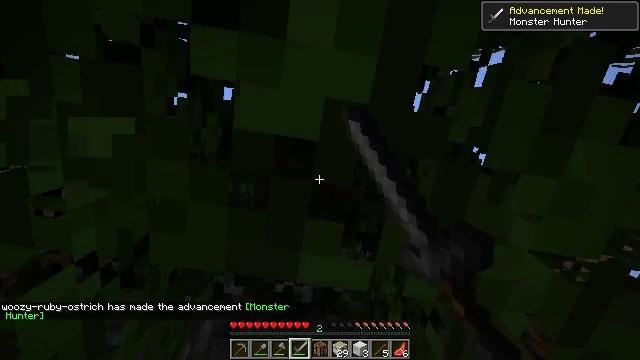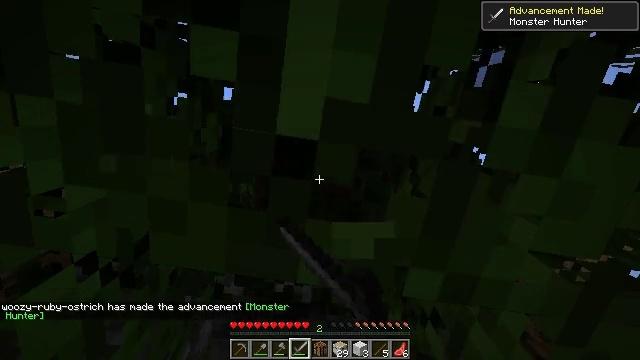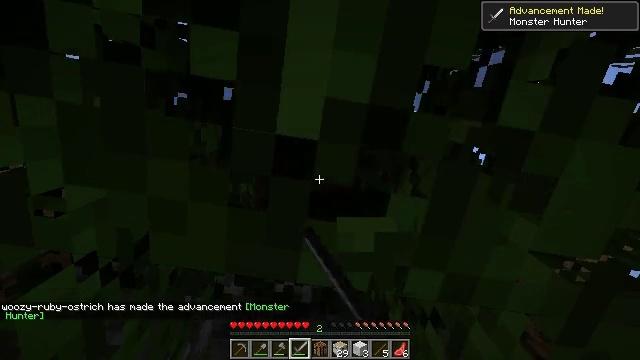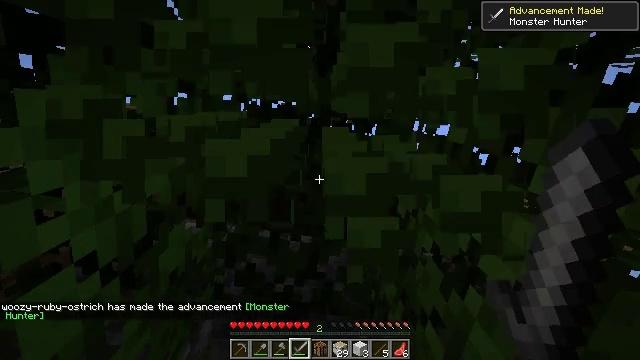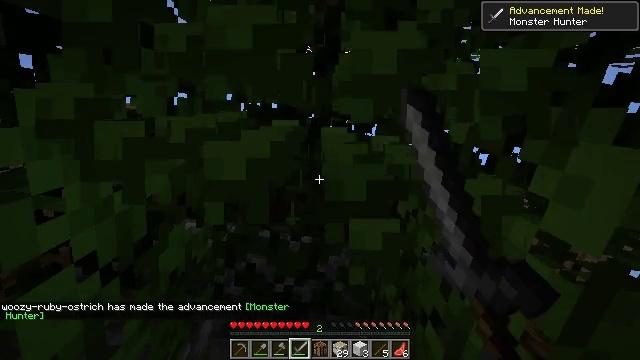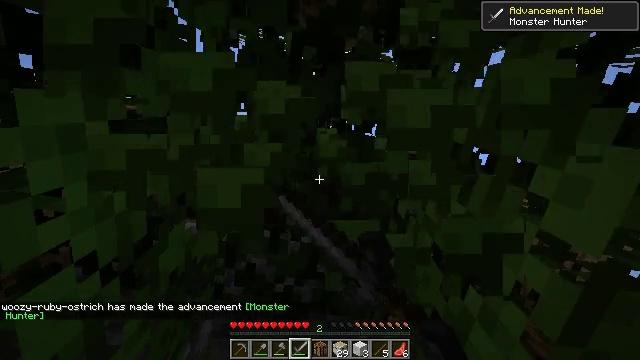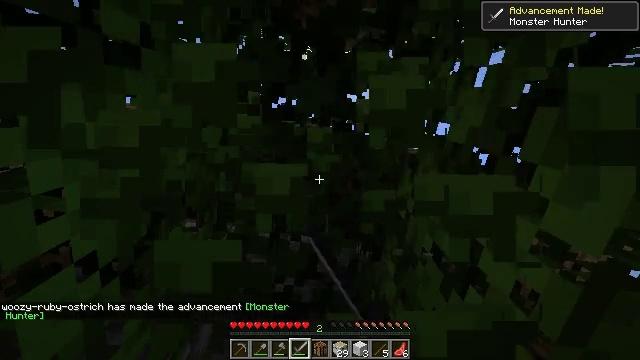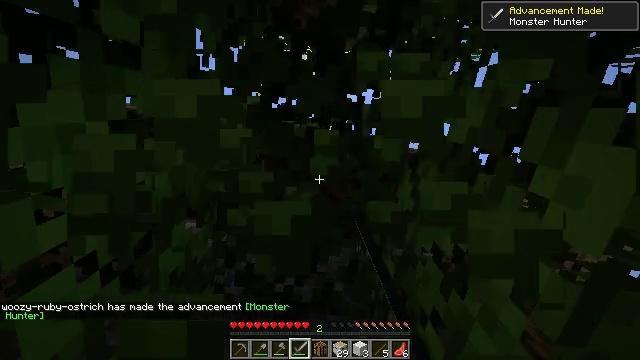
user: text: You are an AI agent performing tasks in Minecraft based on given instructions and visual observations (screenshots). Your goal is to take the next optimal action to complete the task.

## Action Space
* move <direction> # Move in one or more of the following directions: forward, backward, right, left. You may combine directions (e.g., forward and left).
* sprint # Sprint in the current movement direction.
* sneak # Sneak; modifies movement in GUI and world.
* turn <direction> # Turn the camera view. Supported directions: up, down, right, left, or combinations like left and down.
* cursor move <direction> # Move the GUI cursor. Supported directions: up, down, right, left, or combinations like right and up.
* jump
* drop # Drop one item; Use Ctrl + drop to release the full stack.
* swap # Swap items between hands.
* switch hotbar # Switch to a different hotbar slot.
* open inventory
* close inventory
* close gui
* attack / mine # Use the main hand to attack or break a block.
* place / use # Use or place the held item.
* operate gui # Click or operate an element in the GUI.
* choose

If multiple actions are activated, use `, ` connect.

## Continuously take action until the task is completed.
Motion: motion action
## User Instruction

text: Collect some oak leaves.
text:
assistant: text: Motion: attack / mine
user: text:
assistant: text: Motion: attack / mine
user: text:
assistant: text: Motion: attack / mine
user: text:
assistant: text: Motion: attack / mine
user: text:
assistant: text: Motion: attack / mine
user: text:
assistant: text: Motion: attack / mine
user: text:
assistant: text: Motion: attack / mine
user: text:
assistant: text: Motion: attack / mine